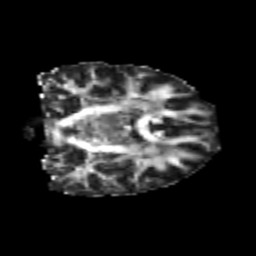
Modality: FA
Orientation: coronal
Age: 20
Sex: female
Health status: healthy
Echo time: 0.074 s